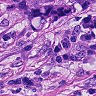
Metastatic tissue present: yes